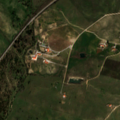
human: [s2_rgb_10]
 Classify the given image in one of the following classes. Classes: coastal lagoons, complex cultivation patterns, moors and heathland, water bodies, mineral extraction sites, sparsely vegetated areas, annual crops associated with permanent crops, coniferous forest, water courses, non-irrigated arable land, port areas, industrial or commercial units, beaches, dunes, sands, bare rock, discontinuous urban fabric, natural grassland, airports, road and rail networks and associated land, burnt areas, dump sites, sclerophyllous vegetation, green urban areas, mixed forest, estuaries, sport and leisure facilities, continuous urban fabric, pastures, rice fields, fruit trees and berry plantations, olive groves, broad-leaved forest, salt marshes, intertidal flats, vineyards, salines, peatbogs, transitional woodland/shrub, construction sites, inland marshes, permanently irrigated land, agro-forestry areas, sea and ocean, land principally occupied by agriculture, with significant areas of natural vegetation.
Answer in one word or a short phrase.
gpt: non-irrigated arable land, transitional woodland/shrub